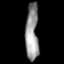
Tissue: prostate
Cell type: NK cells
Senescence score: 0.7089
Nuclear area (px): 725
Mean DAPI intensity: 147.796